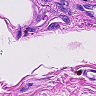
Metastatic tissue present: no